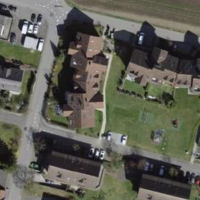
EUNIS habitat code: 54
Species observed at this site:
Tussilago farfara